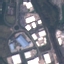
Land use / land cover class: Industrial